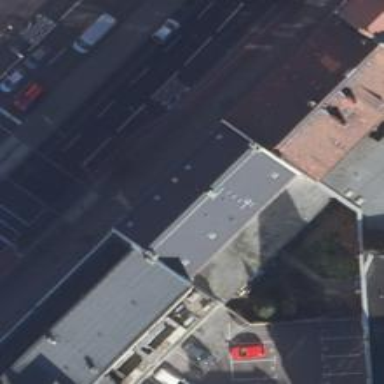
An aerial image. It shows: Pub.